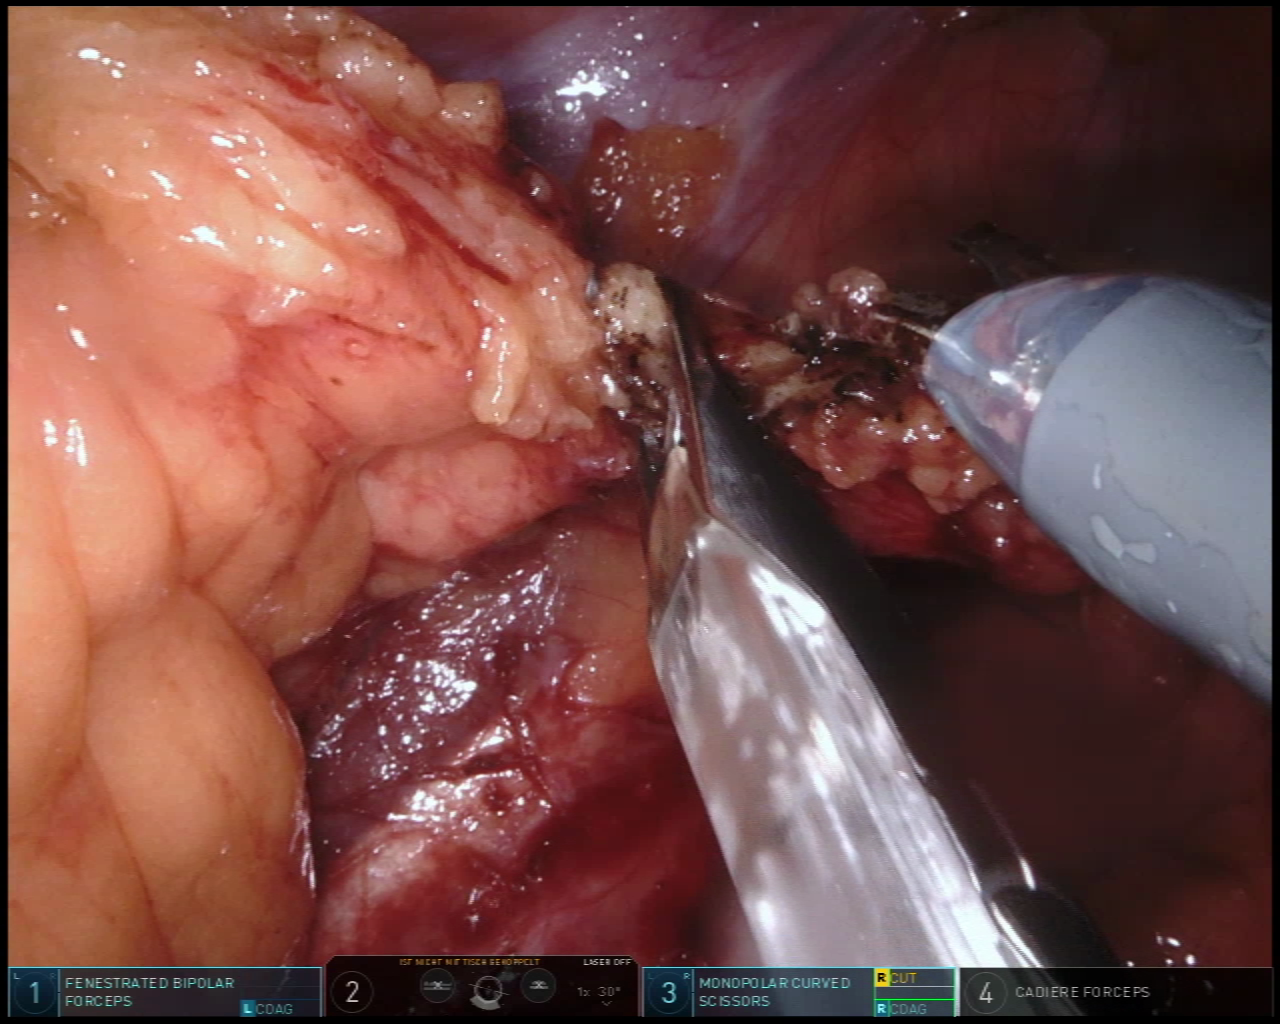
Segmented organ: ureter
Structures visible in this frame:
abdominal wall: yes
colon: no
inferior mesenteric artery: no
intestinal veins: no
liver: no
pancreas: no
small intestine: no
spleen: no
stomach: no
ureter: yes
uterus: no
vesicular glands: no